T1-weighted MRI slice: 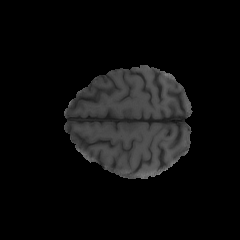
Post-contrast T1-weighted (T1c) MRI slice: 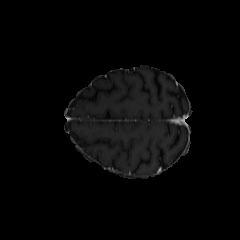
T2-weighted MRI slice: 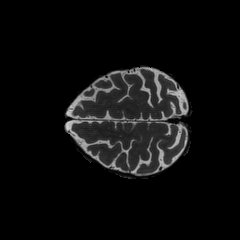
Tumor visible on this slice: no